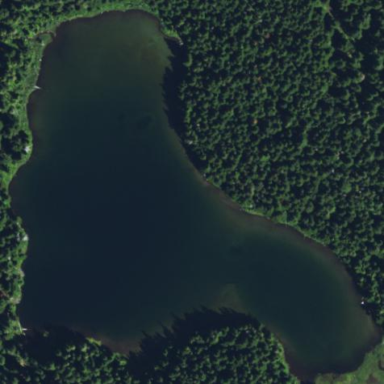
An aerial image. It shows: Beautiful lake surrounded by nature.